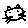
Label: cat